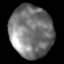
Tissue: lung
Cell type: Others
Senescence score: 0.1991
Nuclear area (px): 2184
Mean DAPI intensity: 119.709